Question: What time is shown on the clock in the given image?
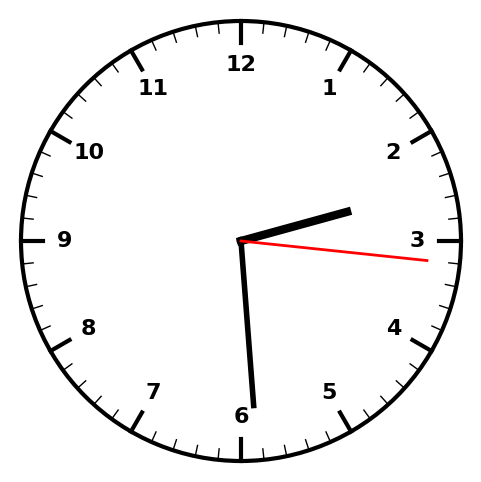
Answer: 02:29:16